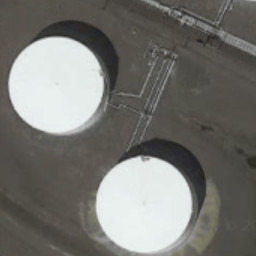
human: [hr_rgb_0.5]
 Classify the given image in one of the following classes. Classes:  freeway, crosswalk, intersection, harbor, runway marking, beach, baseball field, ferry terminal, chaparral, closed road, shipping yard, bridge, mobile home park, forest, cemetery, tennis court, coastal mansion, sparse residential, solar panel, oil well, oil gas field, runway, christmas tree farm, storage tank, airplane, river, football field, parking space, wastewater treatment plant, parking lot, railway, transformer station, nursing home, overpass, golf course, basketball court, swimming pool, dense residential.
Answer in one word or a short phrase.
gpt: storage tank